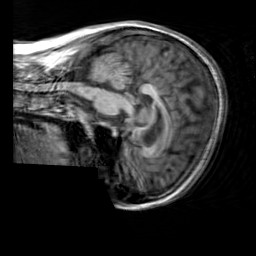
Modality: T1w
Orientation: sagittal
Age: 23
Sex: female
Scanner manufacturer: siemens
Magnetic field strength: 3 T
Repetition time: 2.3 s
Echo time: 0.00303 s